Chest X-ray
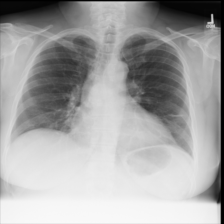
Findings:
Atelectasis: positive
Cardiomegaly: negative
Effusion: negative
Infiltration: positive
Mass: negative
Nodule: negative
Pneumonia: negative
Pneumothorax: negative
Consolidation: negative
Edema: negative
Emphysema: negative
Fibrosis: negative
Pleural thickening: negative
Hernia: negative